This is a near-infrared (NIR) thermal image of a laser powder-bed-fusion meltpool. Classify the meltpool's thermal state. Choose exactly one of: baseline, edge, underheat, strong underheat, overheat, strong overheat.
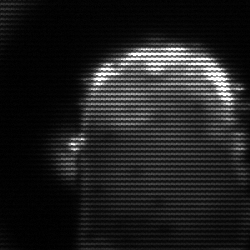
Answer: strong underheat